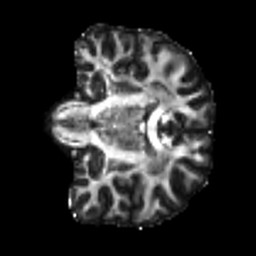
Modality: FA
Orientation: coronal
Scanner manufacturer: siemens
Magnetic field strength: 3 T
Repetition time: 4 s
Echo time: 0.0594 s